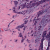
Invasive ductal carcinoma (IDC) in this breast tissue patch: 0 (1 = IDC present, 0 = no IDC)